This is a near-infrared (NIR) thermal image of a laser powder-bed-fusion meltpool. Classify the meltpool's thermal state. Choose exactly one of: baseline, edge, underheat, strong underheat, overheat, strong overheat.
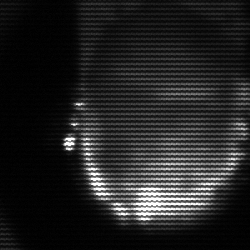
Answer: baseline